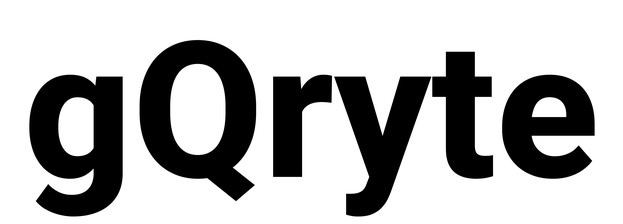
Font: Roboto_ExtraBold